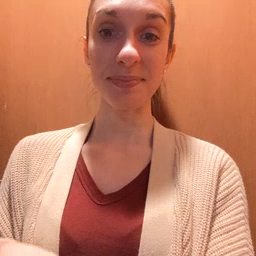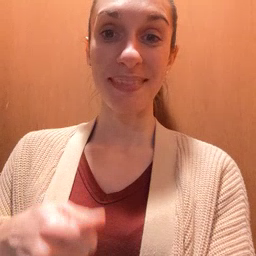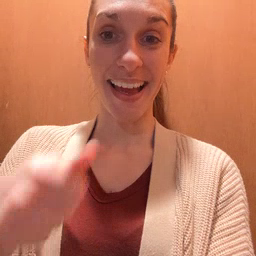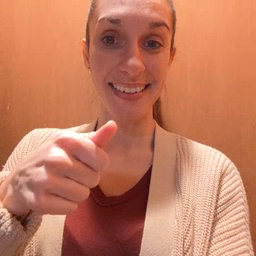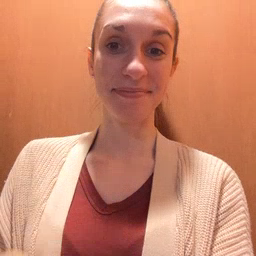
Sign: hide